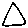
Label: triangle